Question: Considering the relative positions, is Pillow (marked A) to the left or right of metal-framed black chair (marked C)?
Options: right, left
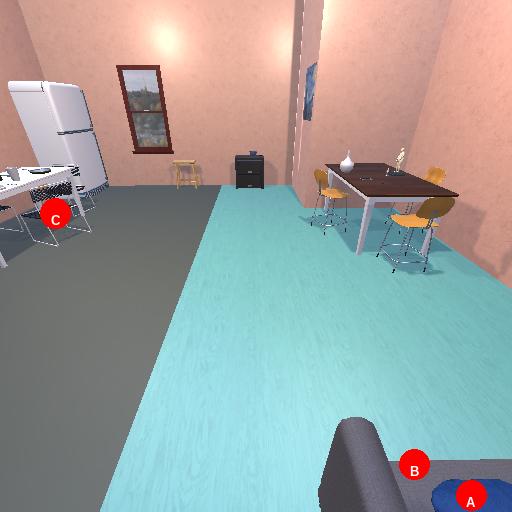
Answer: right